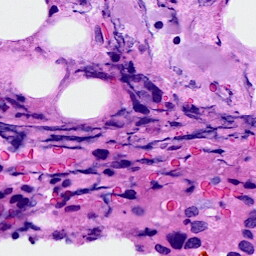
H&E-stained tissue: Breast